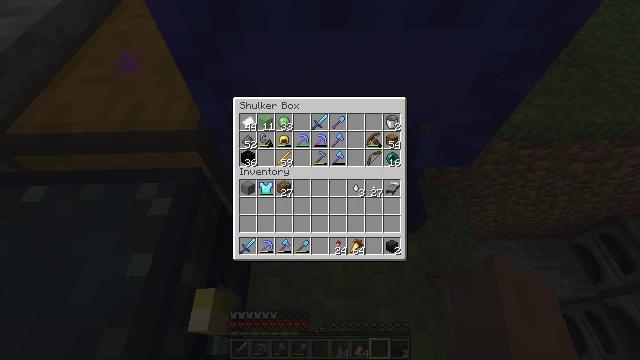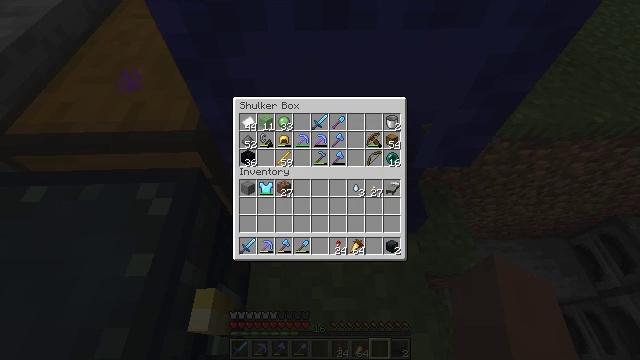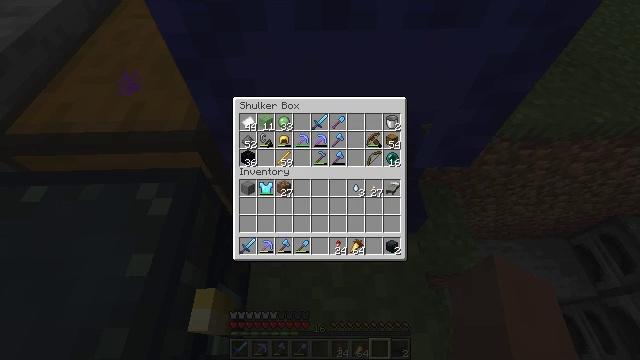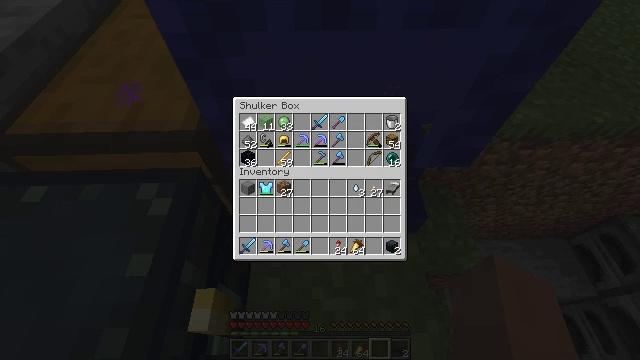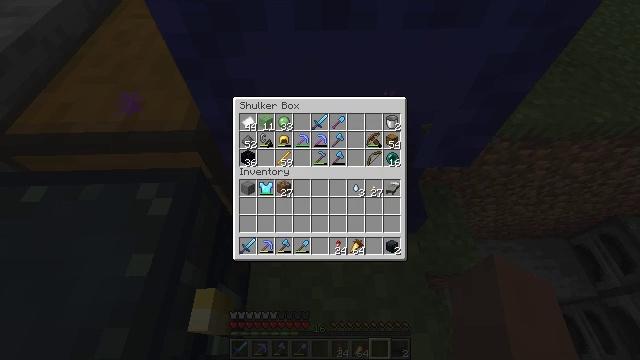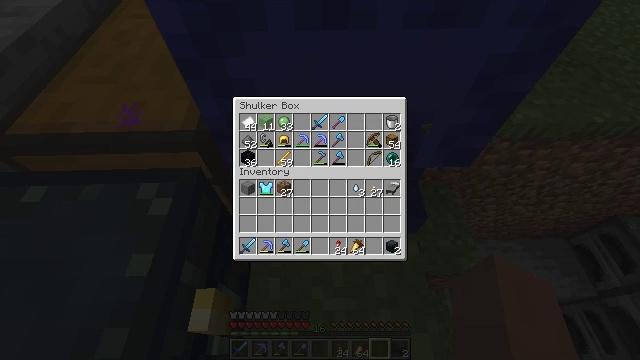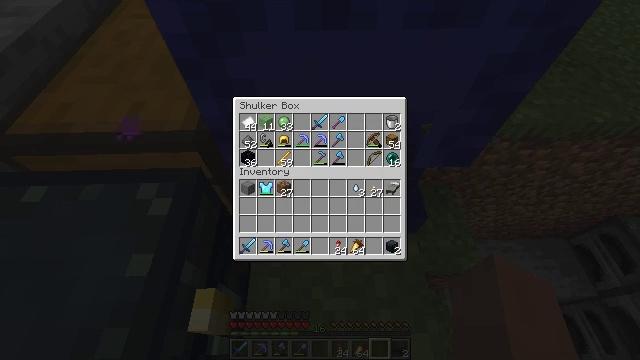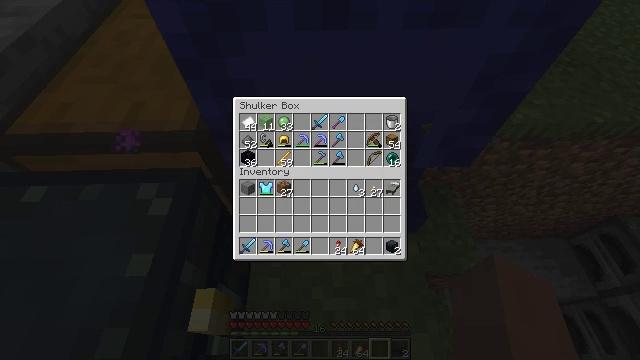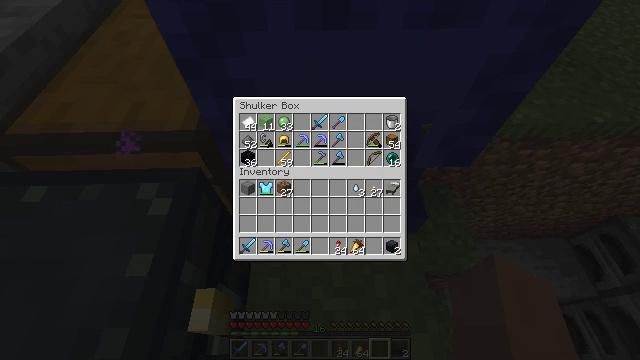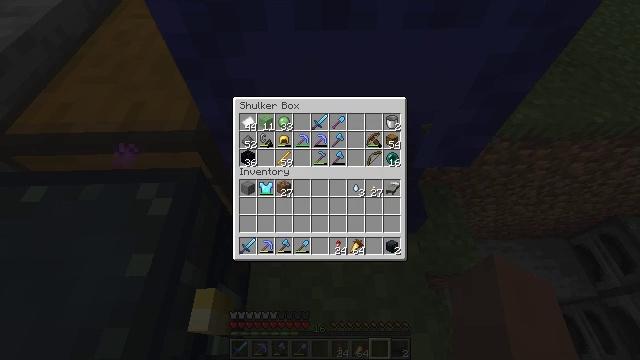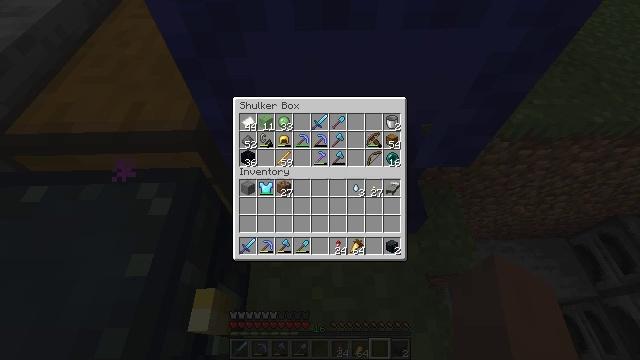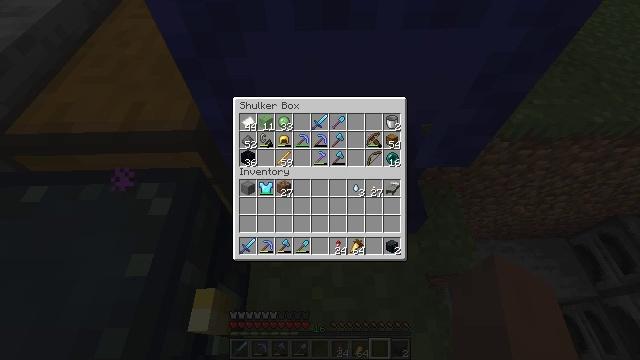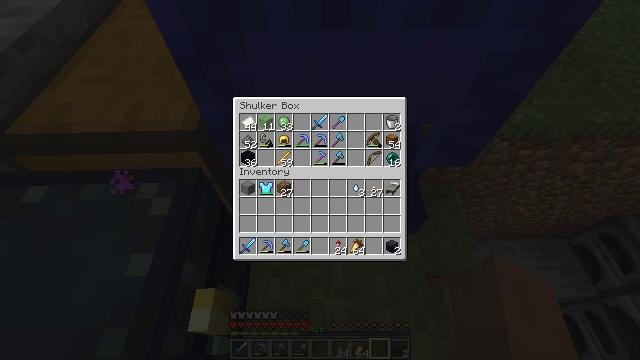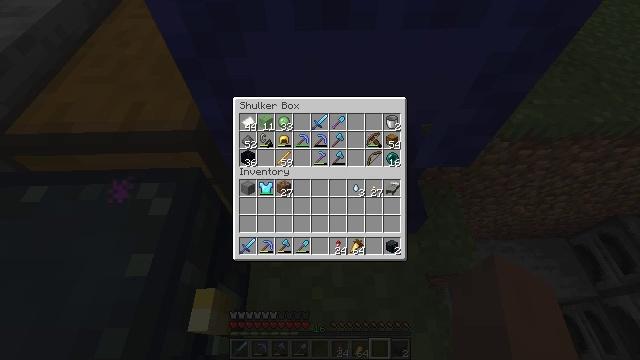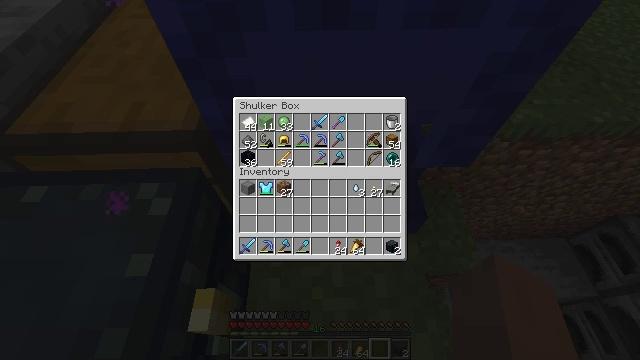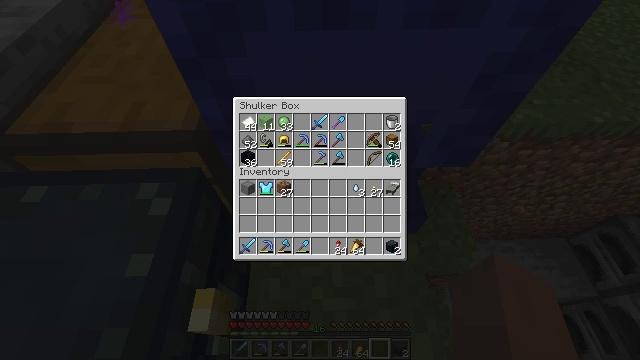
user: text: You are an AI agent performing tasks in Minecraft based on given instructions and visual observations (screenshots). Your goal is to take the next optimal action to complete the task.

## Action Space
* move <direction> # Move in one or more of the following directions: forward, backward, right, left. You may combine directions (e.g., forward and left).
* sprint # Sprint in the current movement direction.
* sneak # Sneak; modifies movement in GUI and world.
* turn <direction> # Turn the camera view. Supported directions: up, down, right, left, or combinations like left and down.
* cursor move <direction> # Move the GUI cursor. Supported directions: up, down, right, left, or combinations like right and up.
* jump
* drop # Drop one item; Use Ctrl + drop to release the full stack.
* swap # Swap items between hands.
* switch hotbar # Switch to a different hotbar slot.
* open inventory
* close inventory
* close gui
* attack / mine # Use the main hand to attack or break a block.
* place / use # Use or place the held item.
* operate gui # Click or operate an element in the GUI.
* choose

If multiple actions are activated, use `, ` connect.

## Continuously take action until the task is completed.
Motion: motion action
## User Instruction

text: Reclaim the blue shulker box for storage.
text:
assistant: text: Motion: no_op
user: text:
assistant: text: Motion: no_op
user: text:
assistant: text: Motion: no_op
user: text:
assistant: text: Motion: no_op
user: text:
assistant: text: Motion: no_op
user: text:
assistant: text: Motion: no_op
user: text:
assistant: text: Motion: no_op
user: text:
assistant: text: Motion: no_op
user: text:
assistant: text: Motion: no_op
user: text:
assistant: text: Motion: no_op
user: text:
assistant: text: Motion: no_op
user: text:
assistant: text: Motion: no_op
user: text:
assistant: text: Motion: no_op
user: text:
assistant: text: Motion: no_op
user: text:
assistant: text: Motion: no_op
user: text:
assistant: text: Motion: no_op
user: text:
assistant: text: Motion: no_op
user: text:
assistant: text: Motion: no_op
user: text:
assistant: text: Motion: no_op
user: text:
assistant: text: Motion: no_op
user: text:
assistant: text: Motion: no_op
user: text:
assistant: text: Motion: no_op
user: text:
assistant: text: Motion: no_op
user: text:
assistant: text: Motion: no_op
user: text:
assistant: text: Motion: no_op
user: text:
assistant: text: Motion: no_op
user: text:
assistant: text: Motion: no_op
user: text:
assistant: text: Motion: no_op
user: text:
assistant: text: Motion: no_op
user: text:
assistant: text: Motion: no_op